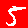
Digit: 5